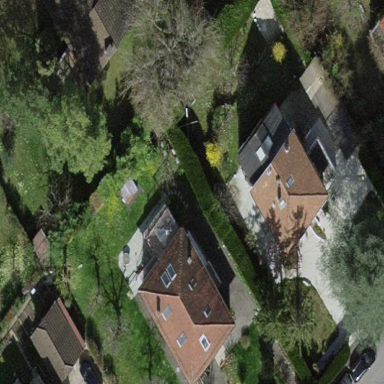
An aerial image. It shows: Garden enclosed by fence.